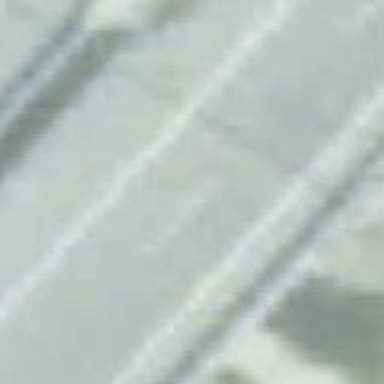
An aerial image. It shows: Motorway bridge.